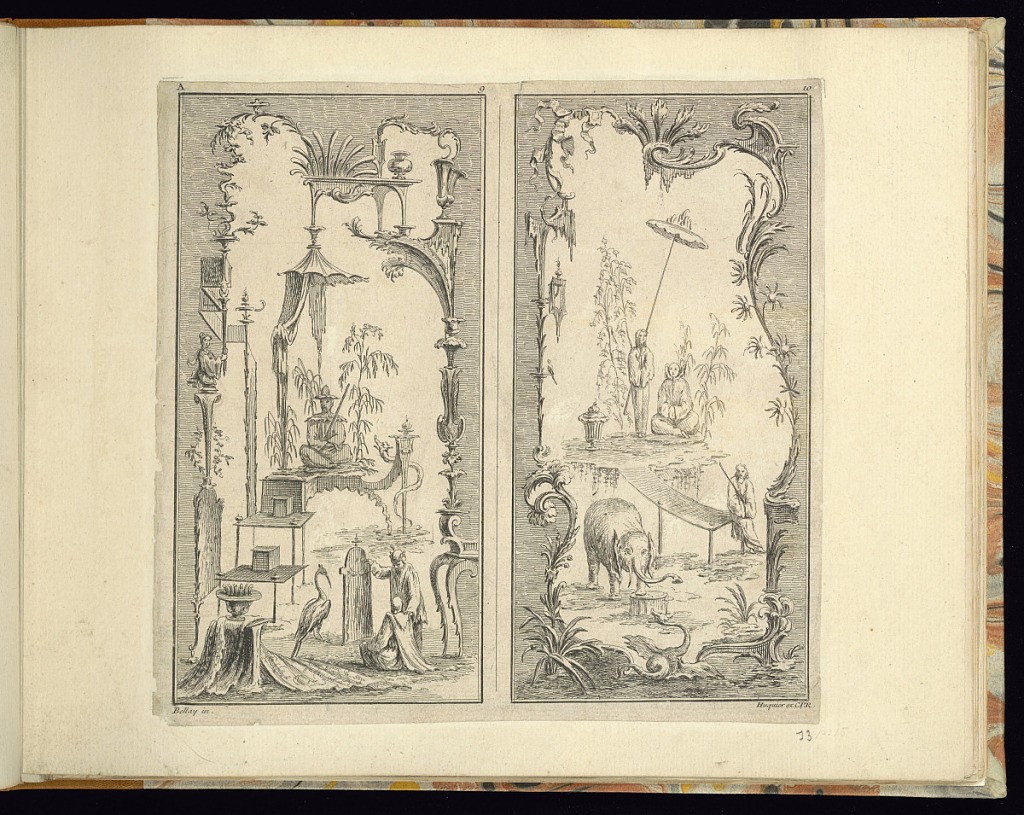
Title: Two Panel Designs
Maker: Bellay, French, active from 1734
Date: ca.1734-49
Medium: Etching and engraving on laid paper
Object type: Print
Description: Two designs for ornamental panels printed on the same plate, side-by-side. The designs feature rococo and chinoiserie motifs with ornately decorated frames featuring leaves, sprigs, flowers, c-scrolls, feathers, rinceaux, ribbons, platforms/ plinths, vases, and a terminal figure. In the center of each panel are figures within fantastical landscapes. Two the left, a man sits on a platform with a canopy above his head, below in the foreground two figures and a bird. To the right, three figures in a landscape with trees, a bridge, an elephant and a dragon in the foreground. The plate is numbered and signed.